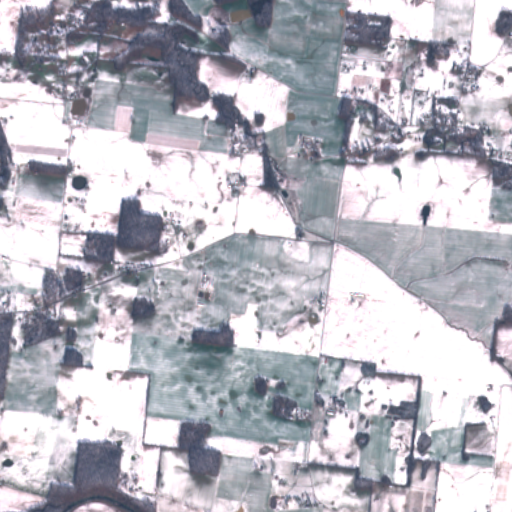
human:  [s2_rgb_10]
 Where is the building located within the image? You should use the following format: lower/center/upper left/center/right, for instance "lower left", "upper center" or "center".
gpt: There is no building in the image.